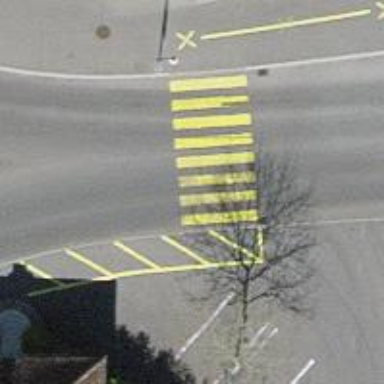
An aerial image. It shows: Marked road crossing.